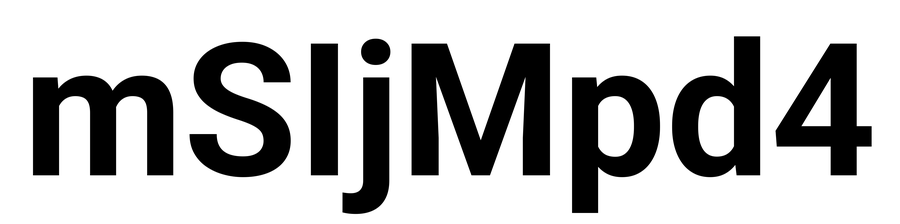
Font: Roboto_Bold